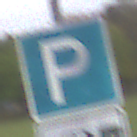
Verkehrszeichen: Parken
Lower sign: HinweisDurchSinnbild15
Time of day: Midday
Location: Outdoor (Suburban)
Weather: Overcast
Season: NotSpecified
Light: Natural